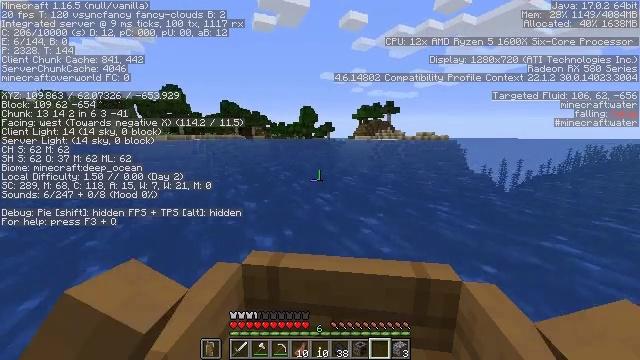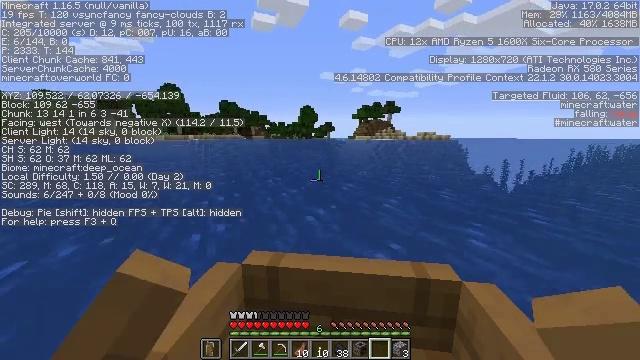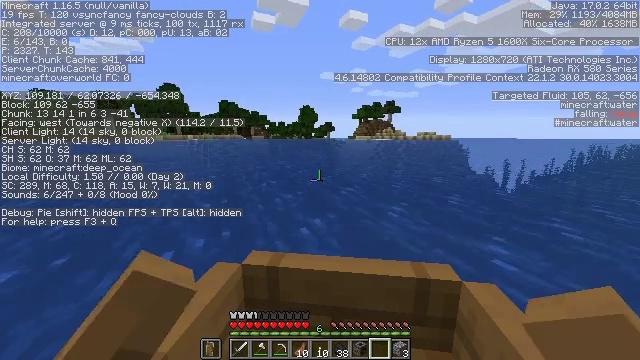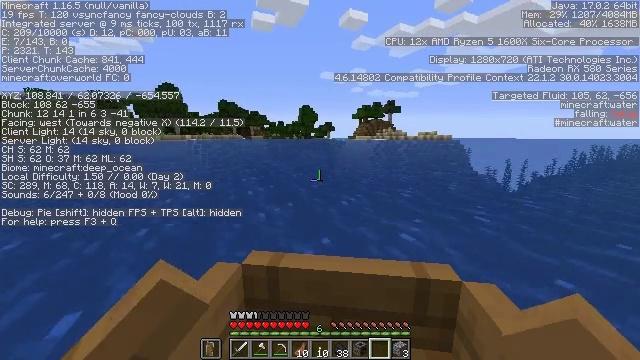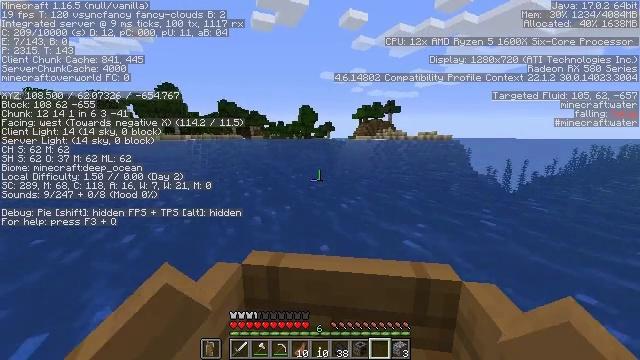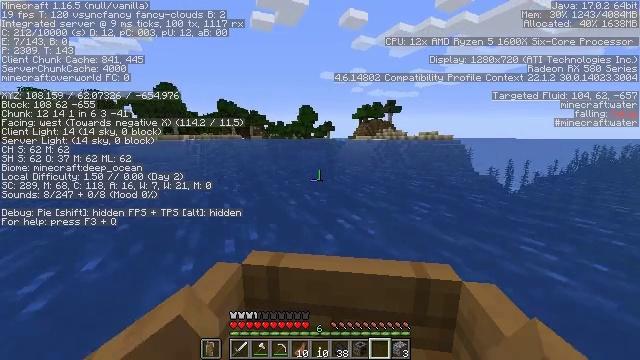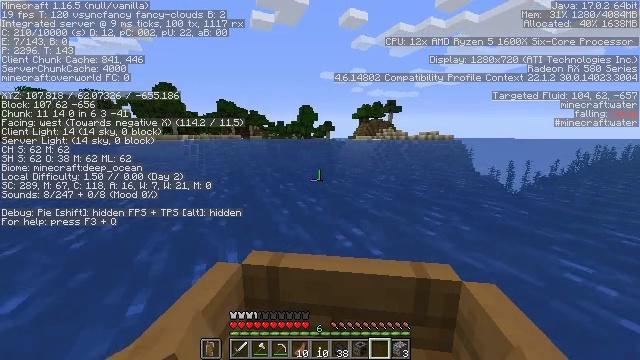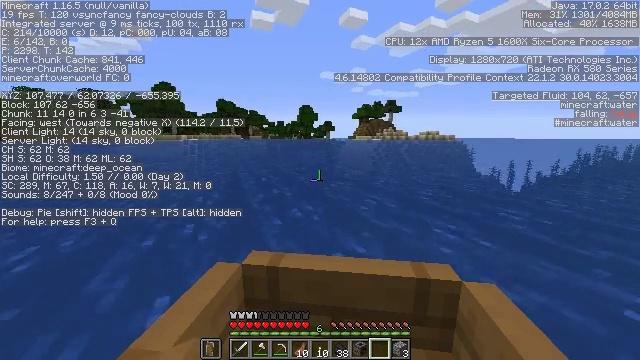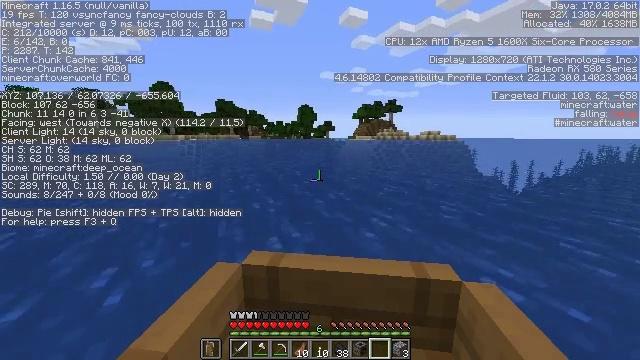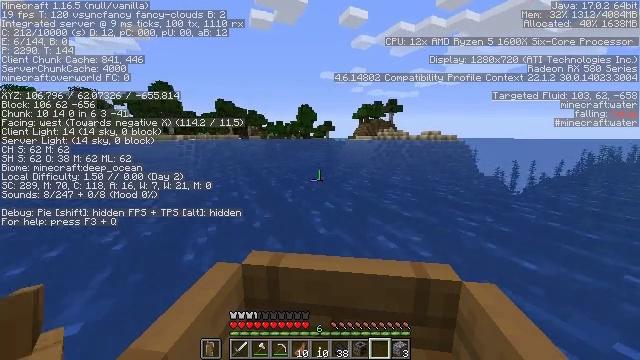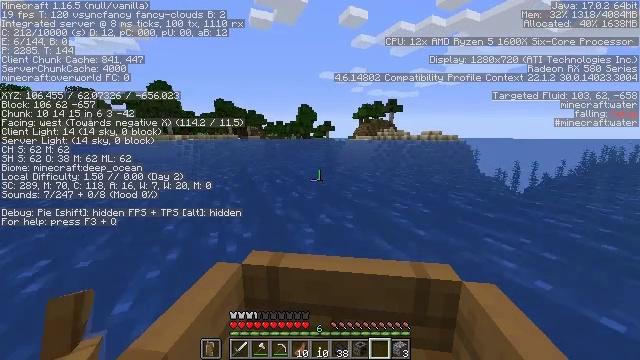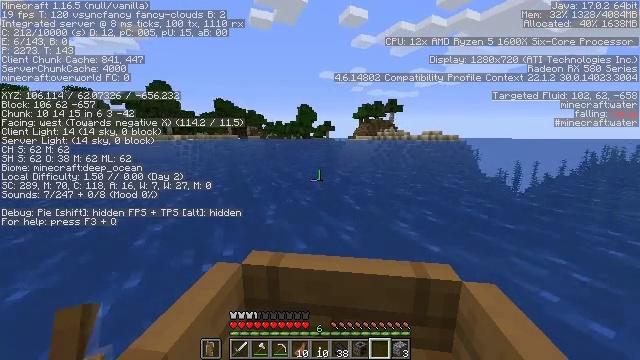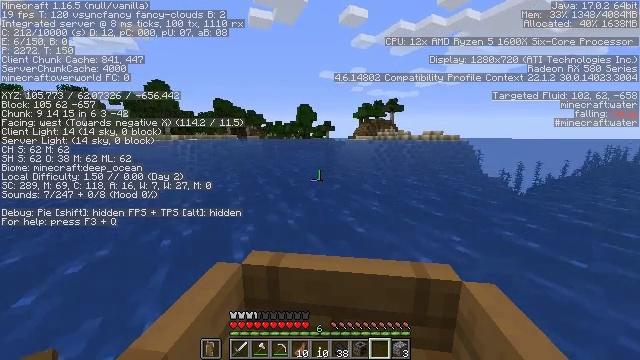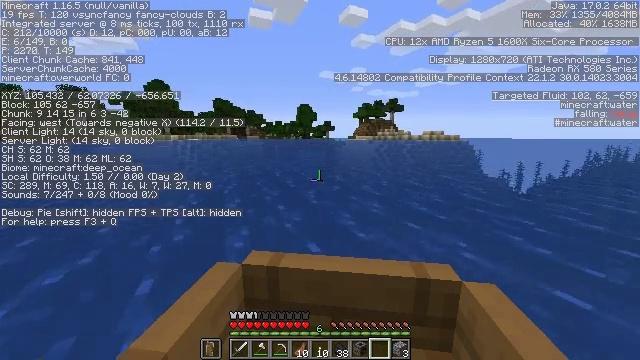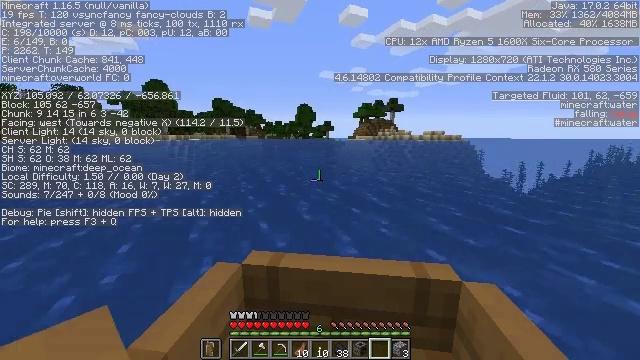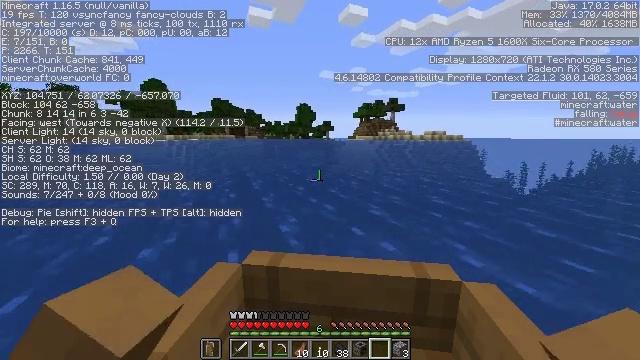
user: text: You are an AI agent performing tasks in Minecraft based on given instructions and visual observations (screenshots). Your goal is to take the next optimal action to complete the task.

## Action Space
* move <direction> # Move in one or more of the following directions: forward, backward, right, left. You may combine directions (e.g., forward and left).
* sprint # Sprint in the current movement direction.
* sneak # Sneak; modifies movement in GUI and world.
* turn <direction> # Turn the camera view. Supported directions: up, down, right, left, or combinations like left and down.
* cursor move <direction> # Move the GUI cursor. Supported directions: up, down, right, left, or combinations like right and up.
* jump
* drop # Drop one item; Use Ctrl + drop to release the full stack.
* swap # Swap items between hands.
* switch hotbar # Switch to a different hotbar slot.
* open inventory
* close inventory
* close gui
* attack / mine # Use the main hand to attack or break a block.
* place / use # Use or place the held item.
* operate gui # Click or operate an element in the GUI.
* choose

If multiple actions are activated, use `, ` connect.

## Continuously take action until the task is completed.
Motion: motion action
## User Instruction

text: Gather sugar cane for crafting.
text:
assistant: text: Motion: move forward
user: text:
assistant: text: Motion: move forward
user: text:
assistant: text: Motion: move forward
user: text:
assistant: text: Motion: move forward
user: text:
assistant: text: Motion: move forward
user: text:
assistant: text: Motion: move forward
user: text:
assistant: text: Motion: move forward
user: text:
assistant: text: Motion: move forward
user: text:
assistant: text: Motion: move forward
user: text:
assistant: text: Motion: move forward
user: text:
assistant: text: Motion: move forward
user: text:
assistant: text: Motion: move forward
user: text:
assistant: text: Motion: move forward
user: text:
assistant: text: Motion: move forward
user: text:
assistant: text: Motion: move forward and move right
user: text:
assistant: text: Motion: move forward and move right
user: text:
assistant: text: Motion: move forward and move right
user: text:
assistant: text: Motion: move forward
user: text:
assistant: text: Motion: move forward
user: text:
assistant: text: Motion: move forward
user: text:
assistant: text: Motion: move forward
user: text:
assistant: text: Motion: move forward
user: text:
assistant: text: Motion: move forward
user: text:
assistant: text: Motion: move forward
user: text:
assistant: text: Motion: move forward
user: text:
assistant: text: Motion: move forward
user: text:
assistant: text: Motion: move forward
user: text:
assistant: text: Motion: move forward
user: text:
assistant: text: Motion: move forward
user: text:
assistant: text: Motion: move forward